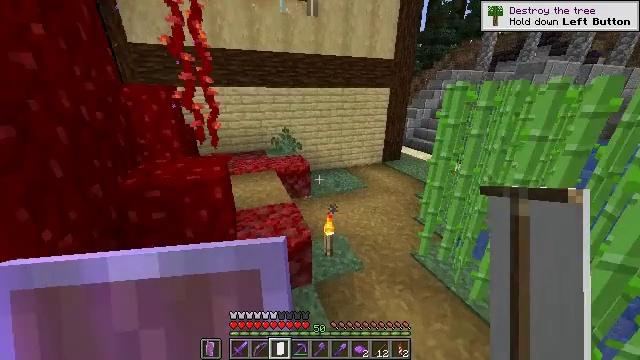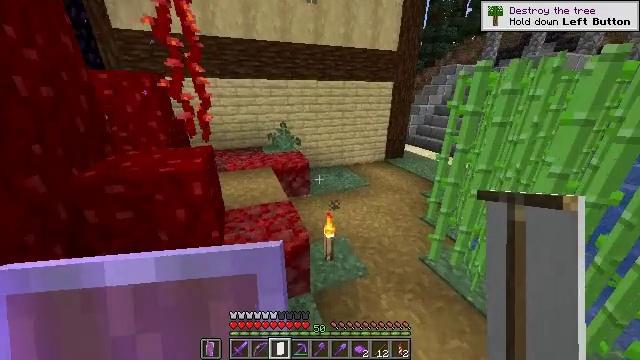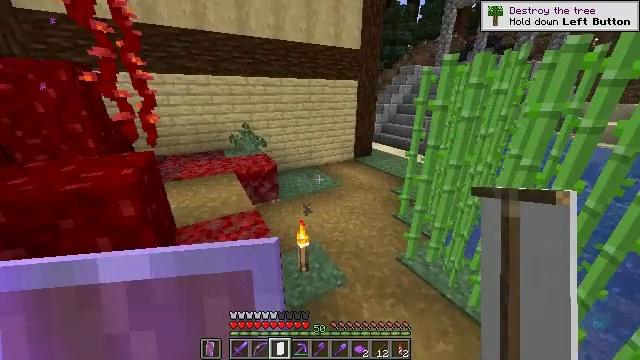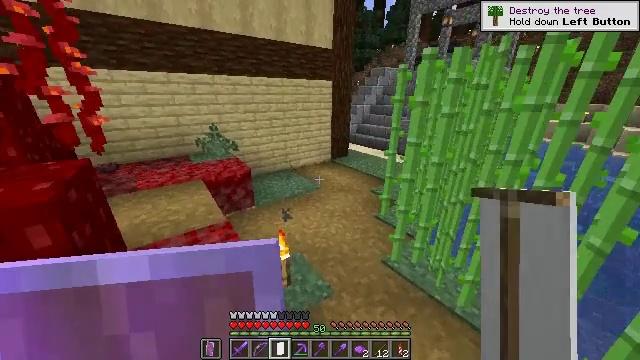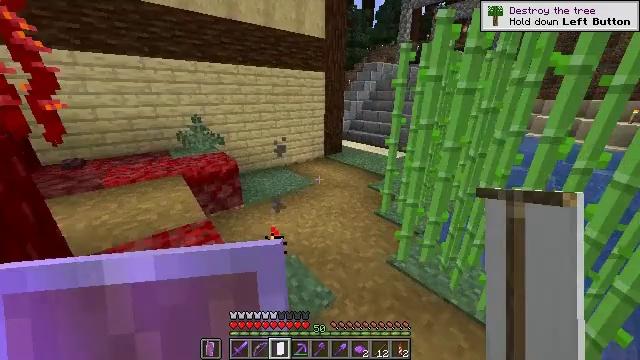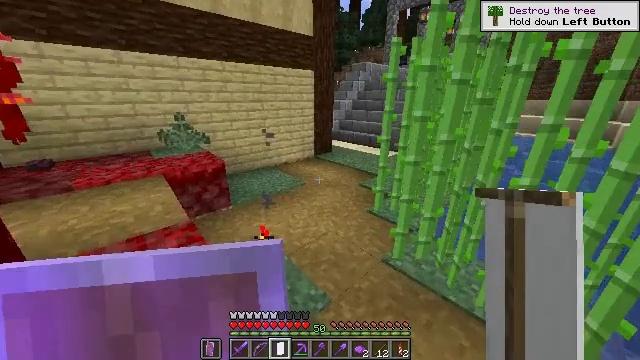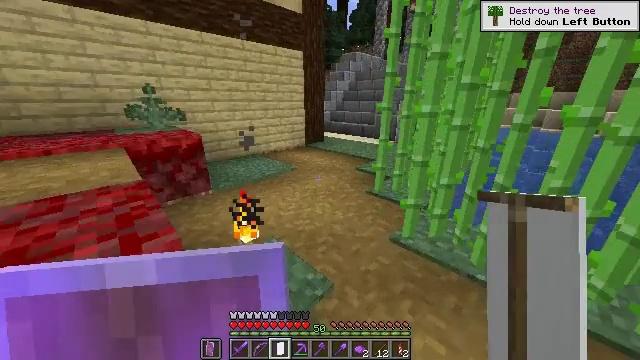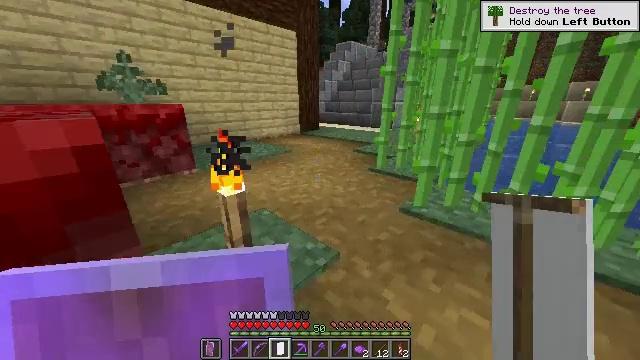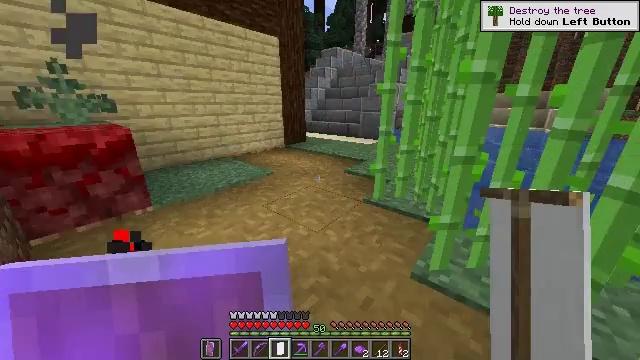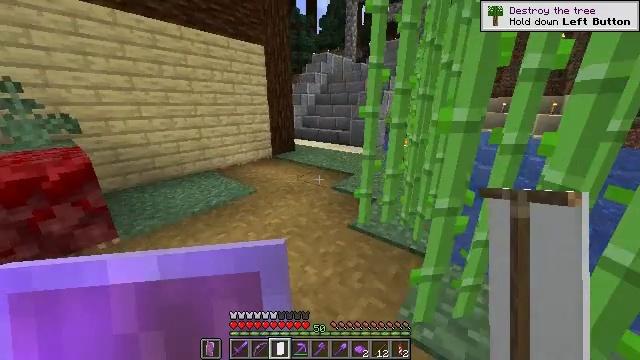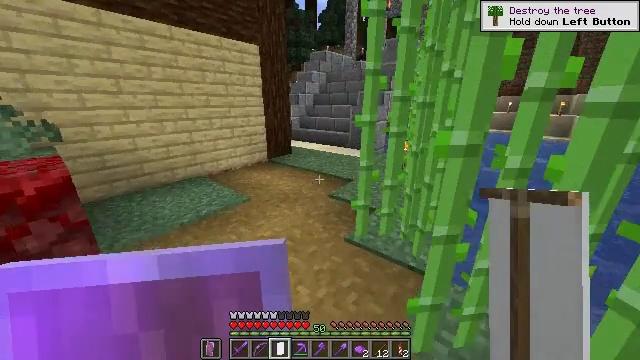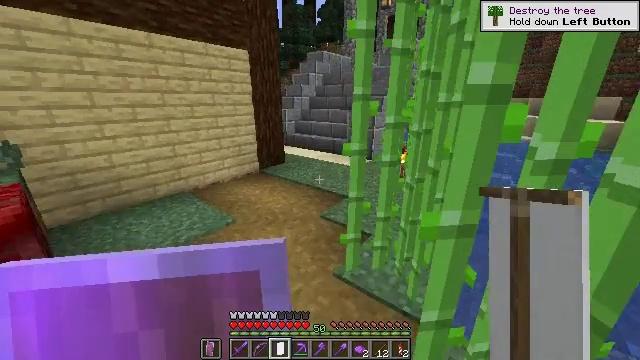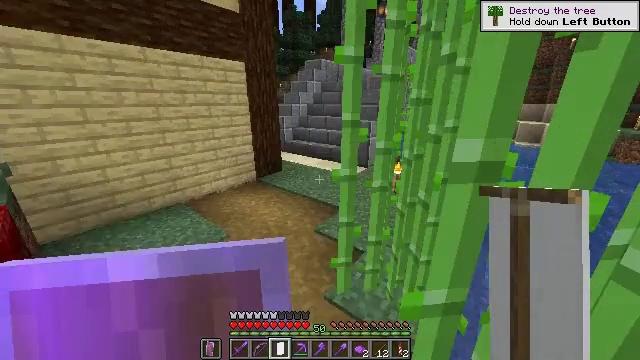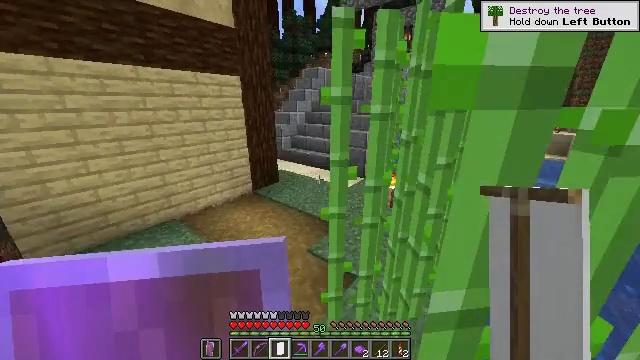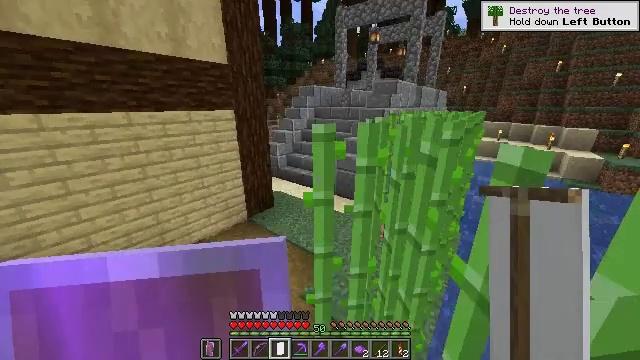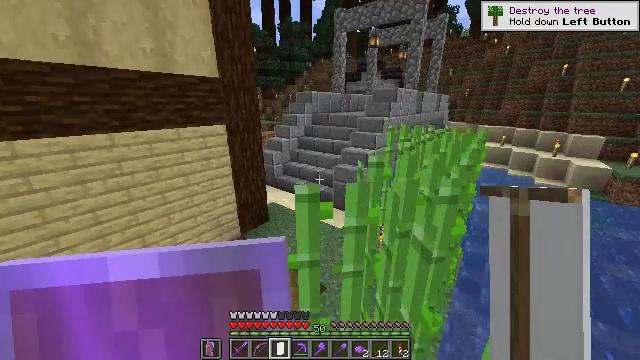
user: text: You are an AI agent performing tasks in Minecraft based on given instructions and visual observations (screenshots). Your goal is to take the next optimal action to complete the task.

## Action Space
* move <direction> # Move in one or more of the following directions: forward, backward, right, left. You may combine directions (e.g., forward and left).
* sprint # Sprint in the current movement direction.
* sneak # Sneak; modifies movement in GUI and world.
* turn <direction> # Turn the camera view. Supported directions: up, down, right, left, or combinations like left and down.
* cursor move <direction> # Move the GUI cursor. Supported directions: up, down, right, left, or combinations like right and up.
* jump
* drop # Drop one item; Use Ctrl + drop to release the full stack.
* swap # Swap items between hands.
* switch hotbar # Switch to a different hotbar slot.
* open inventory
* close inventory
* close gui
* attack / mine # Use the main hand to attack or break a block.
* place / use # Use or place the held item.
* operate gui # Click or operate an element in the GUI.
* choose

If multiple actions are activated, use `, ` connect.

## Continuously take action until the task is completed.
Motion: motion action
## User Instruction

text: Drop a white banner.
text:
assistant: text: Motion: move forward, sprint
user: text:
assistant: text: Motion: move forward, sprint, turn right
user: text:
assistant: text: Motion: move forward, sprint, turn right
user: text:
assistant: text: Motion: move forward, sprint, turn right
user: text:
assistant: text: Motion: move forward, sprint, turn right, jump
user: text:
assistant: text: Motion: move forward, sprint, turn right, jump
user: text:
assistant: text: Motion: move forward, sprint, turn right, jump
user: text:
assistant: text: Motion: move forward, sprint, turn right, jump
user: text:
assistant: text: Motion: move forward, sprint, turn right, jump
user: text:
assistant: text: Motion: move forward, sprint, jump
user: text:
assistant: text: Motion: move forward, sprint
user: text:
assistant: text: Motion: move forward, sprint
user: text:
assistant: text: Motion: move forward, sprint
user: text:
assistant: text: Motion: move forward, sprint
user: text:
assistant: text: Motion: move forward, sprint
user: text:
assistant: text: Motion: move forward, sprint
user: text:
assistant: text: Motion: move forward, sprint
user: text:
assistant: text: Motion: move forward, sprint
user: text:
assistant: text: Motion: move forward, sprint
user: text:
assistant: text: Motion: move forward, sprint, turn left
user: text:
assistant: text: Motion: move forward, sprint, turn left
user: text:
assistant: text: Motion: move forward, sprint, turn left
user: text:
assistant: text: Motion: move forward, sprint, turn left
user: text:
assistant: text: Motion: move forward, sprint, turn left
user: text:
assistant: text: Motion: move forward, sprint, turn left
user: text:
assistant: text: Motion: move forward, sprint
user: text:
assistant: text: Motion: move forward, sprint, jump
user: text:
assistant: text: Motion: move forward, sprint, jump
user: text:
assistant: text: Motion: move forward, sprint, turn left, jump
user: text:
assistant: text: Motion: move forward, sprint, jump